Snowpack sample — Buffalo Mountain, Silverthorne, Colorado, USA (1/25/25, 10:11 AM MST)
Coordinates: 39.6222, -106.1139
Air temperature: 22 °F
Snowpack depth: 110 cm
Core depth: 30 cm
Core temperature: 42.8 °F
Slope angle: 12°, slope face: 102°
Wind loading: high
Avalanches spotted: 0
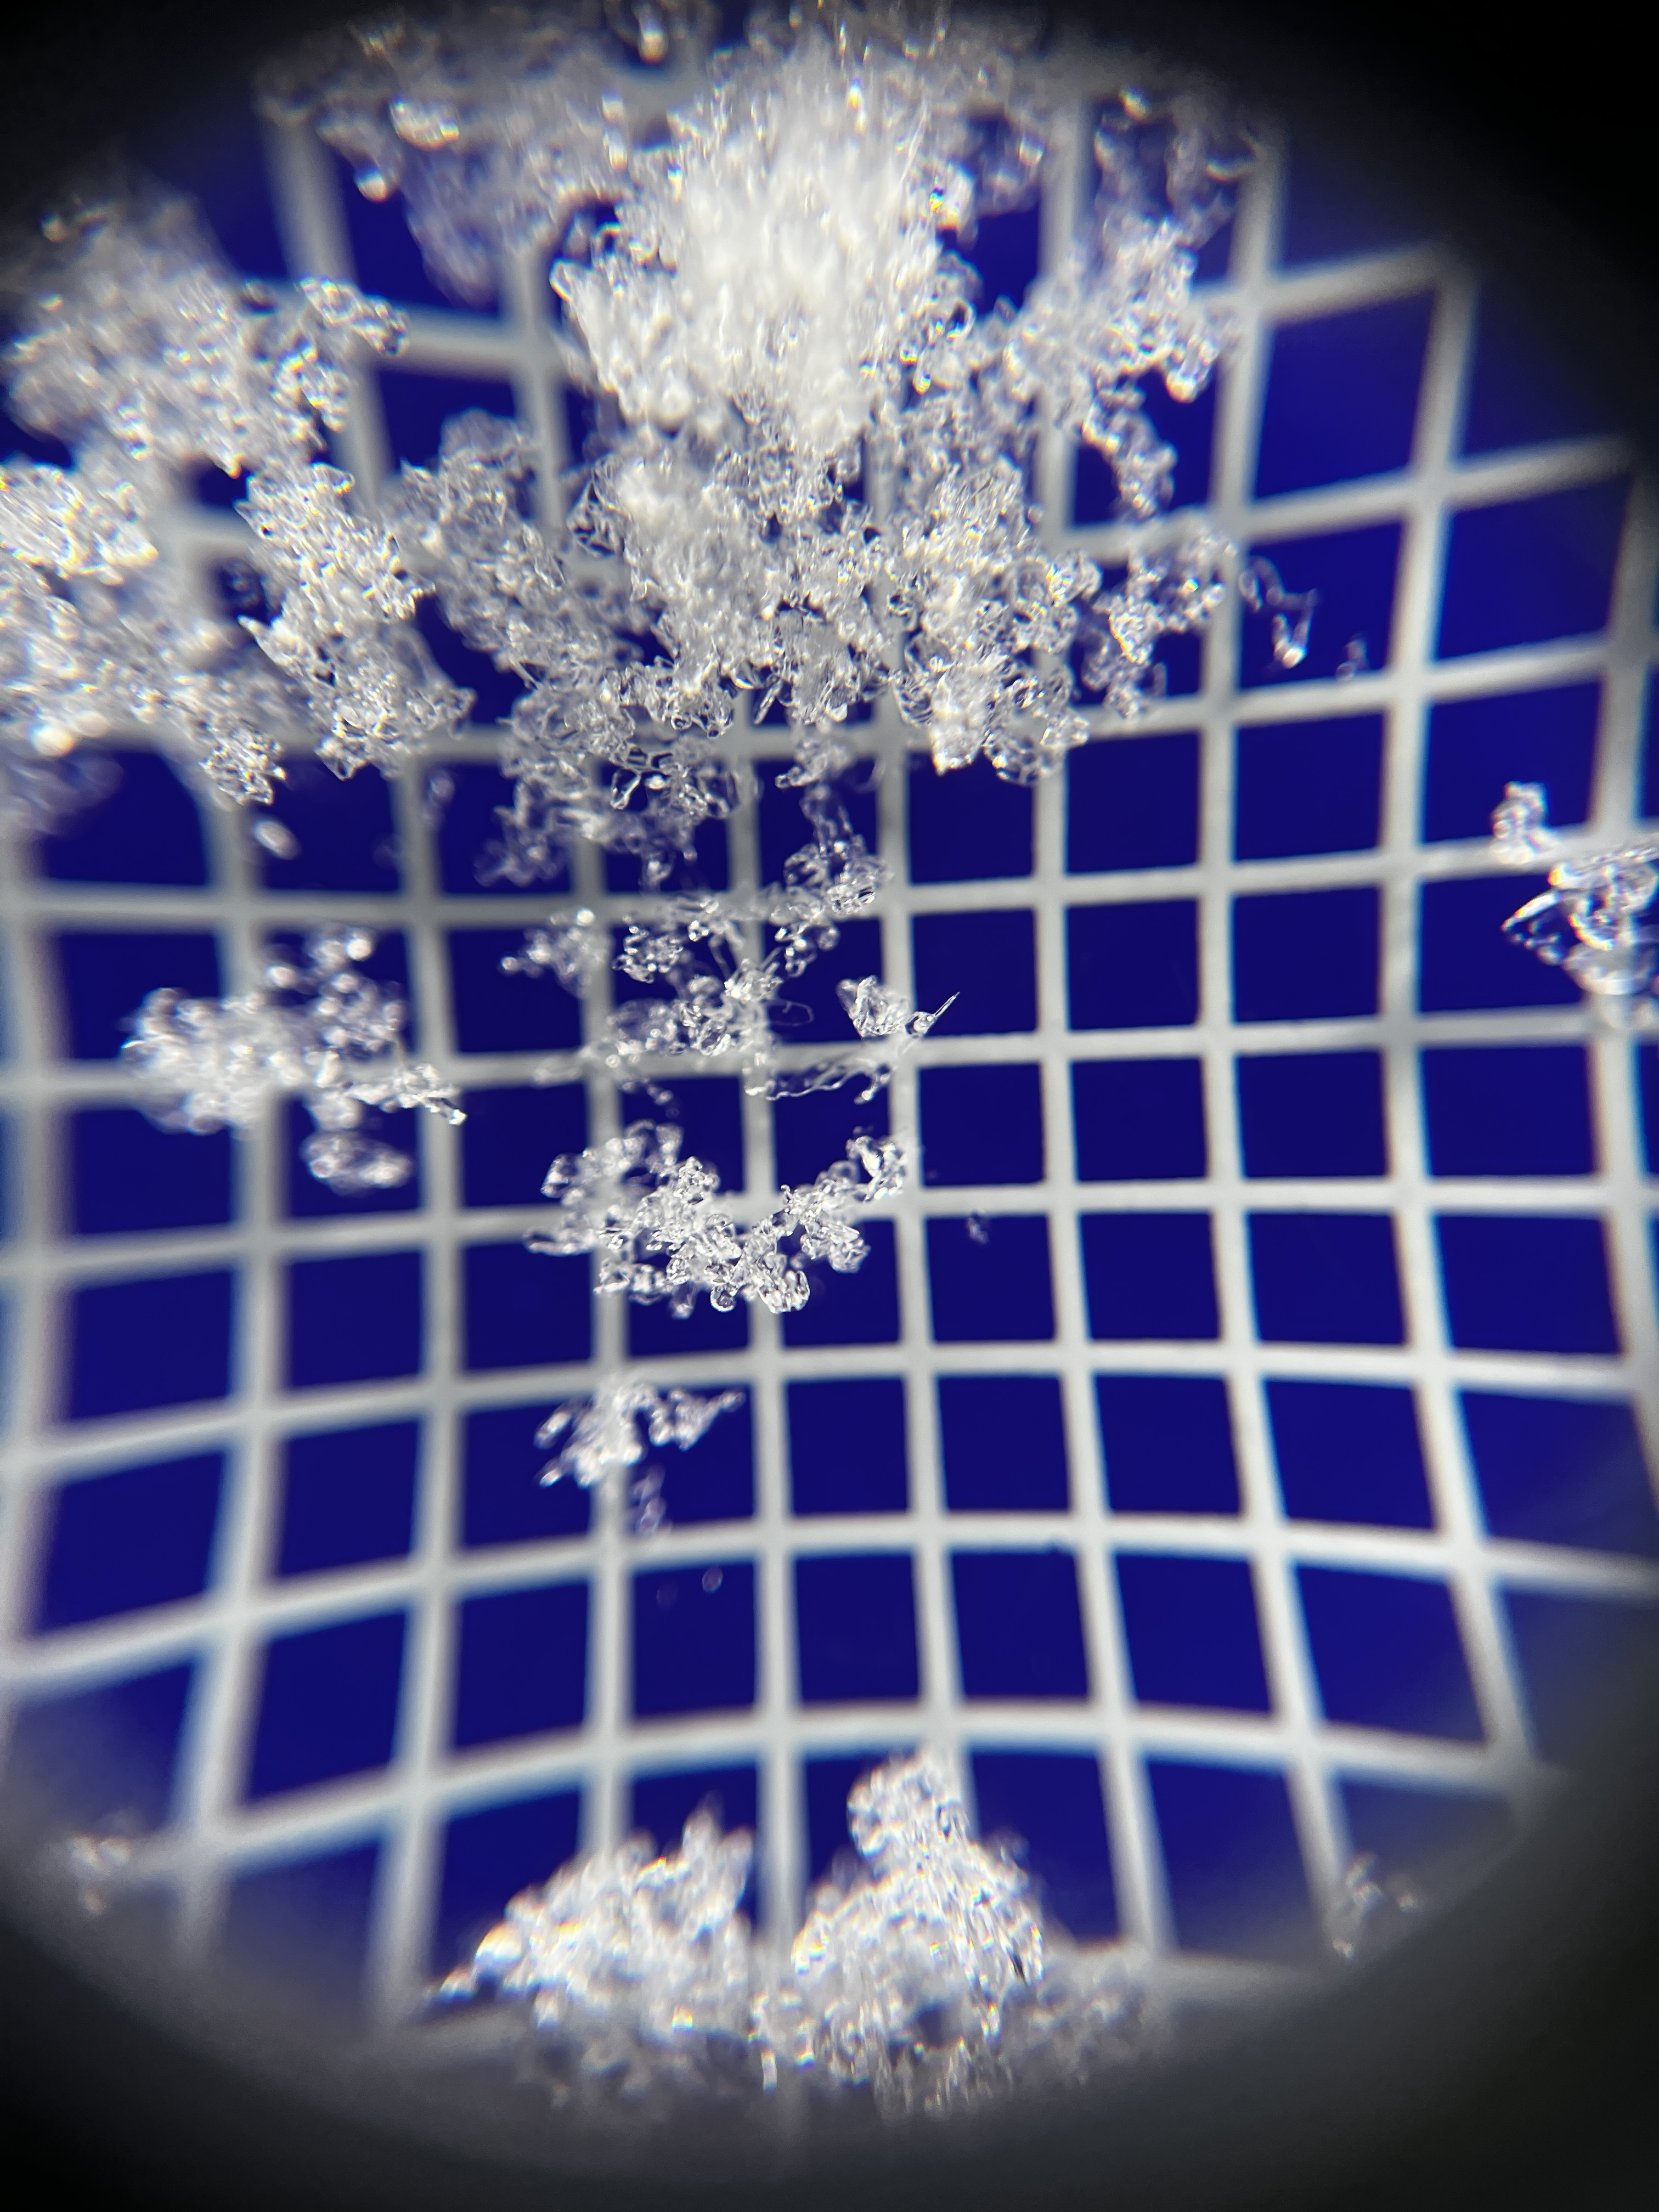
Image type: magnified_profile
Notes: No avalanches nearby, collected on the outskirts of a fire break 15 meters from the treeline, on way to Buffalo and Red Mountain